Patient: sex M, age 63
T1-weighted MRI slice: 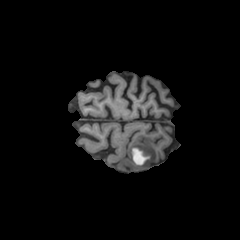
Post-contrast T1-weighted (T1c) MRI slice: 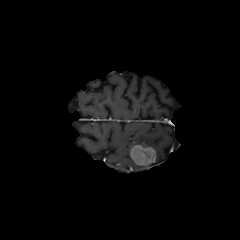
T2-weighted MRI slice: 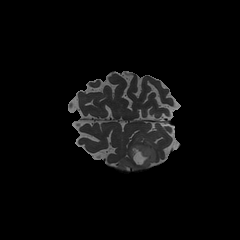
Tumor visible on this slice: yes
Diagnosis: Glioblastoma, IDH-wildtype
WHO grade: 4